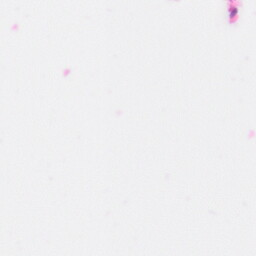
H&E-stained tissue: Colon